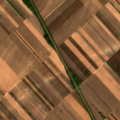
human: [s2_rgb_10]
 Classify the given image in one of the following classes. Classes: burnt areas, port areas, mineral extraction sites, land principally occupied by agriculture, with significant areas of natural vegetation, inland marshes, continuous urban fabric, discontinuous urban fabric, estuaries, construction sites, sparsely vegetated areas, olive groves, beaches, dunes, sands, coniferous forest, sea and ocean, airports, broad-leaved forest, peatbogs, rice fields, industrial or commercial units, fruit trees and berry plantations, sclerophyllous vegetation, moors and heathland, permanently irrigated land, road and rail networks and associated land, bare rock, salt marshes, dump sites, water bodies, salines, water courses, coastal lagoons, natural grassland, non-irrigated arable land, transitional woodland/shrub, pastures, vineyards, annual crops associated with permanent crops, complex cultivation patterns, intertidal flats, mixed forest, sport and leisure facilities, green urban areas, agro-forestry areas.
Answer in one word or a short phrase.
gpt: non-irrigated arable land